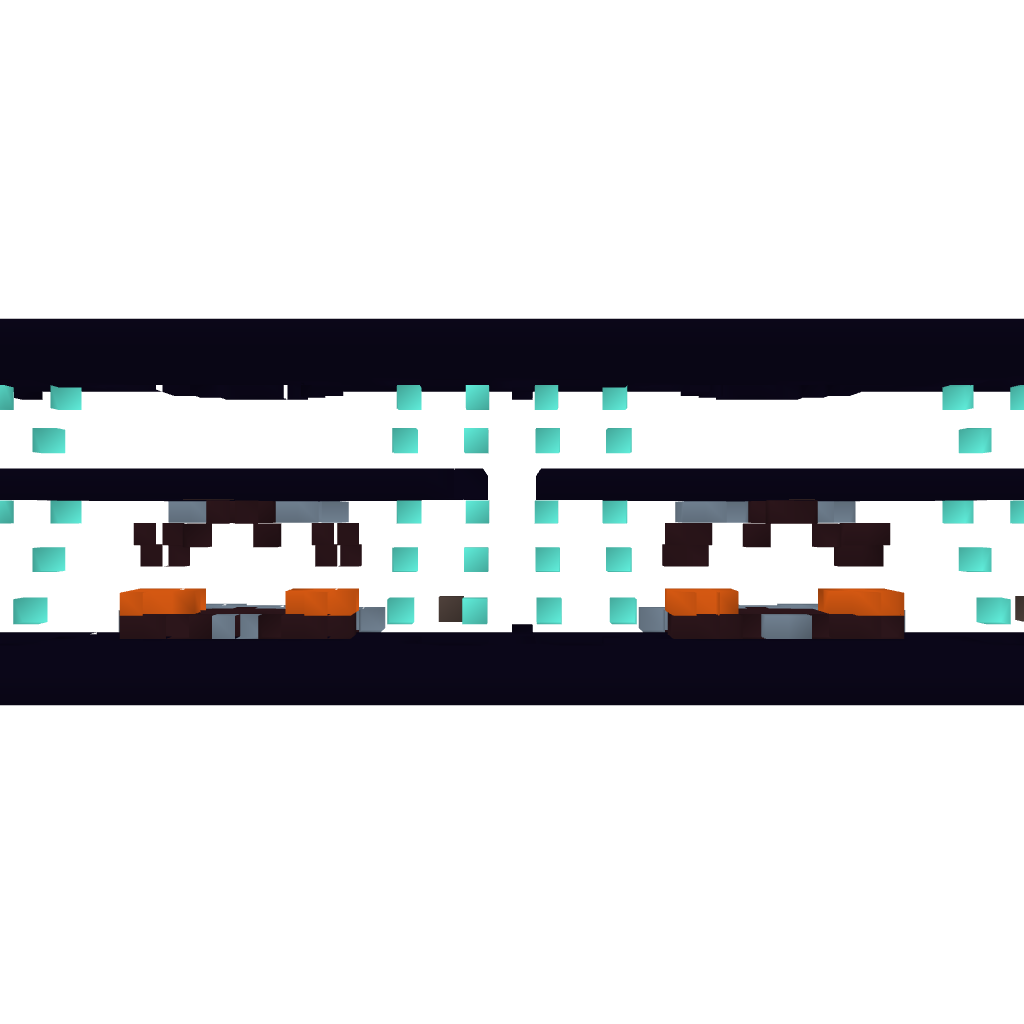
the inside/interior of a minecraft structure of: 2 Story stackable mansion